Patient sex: M
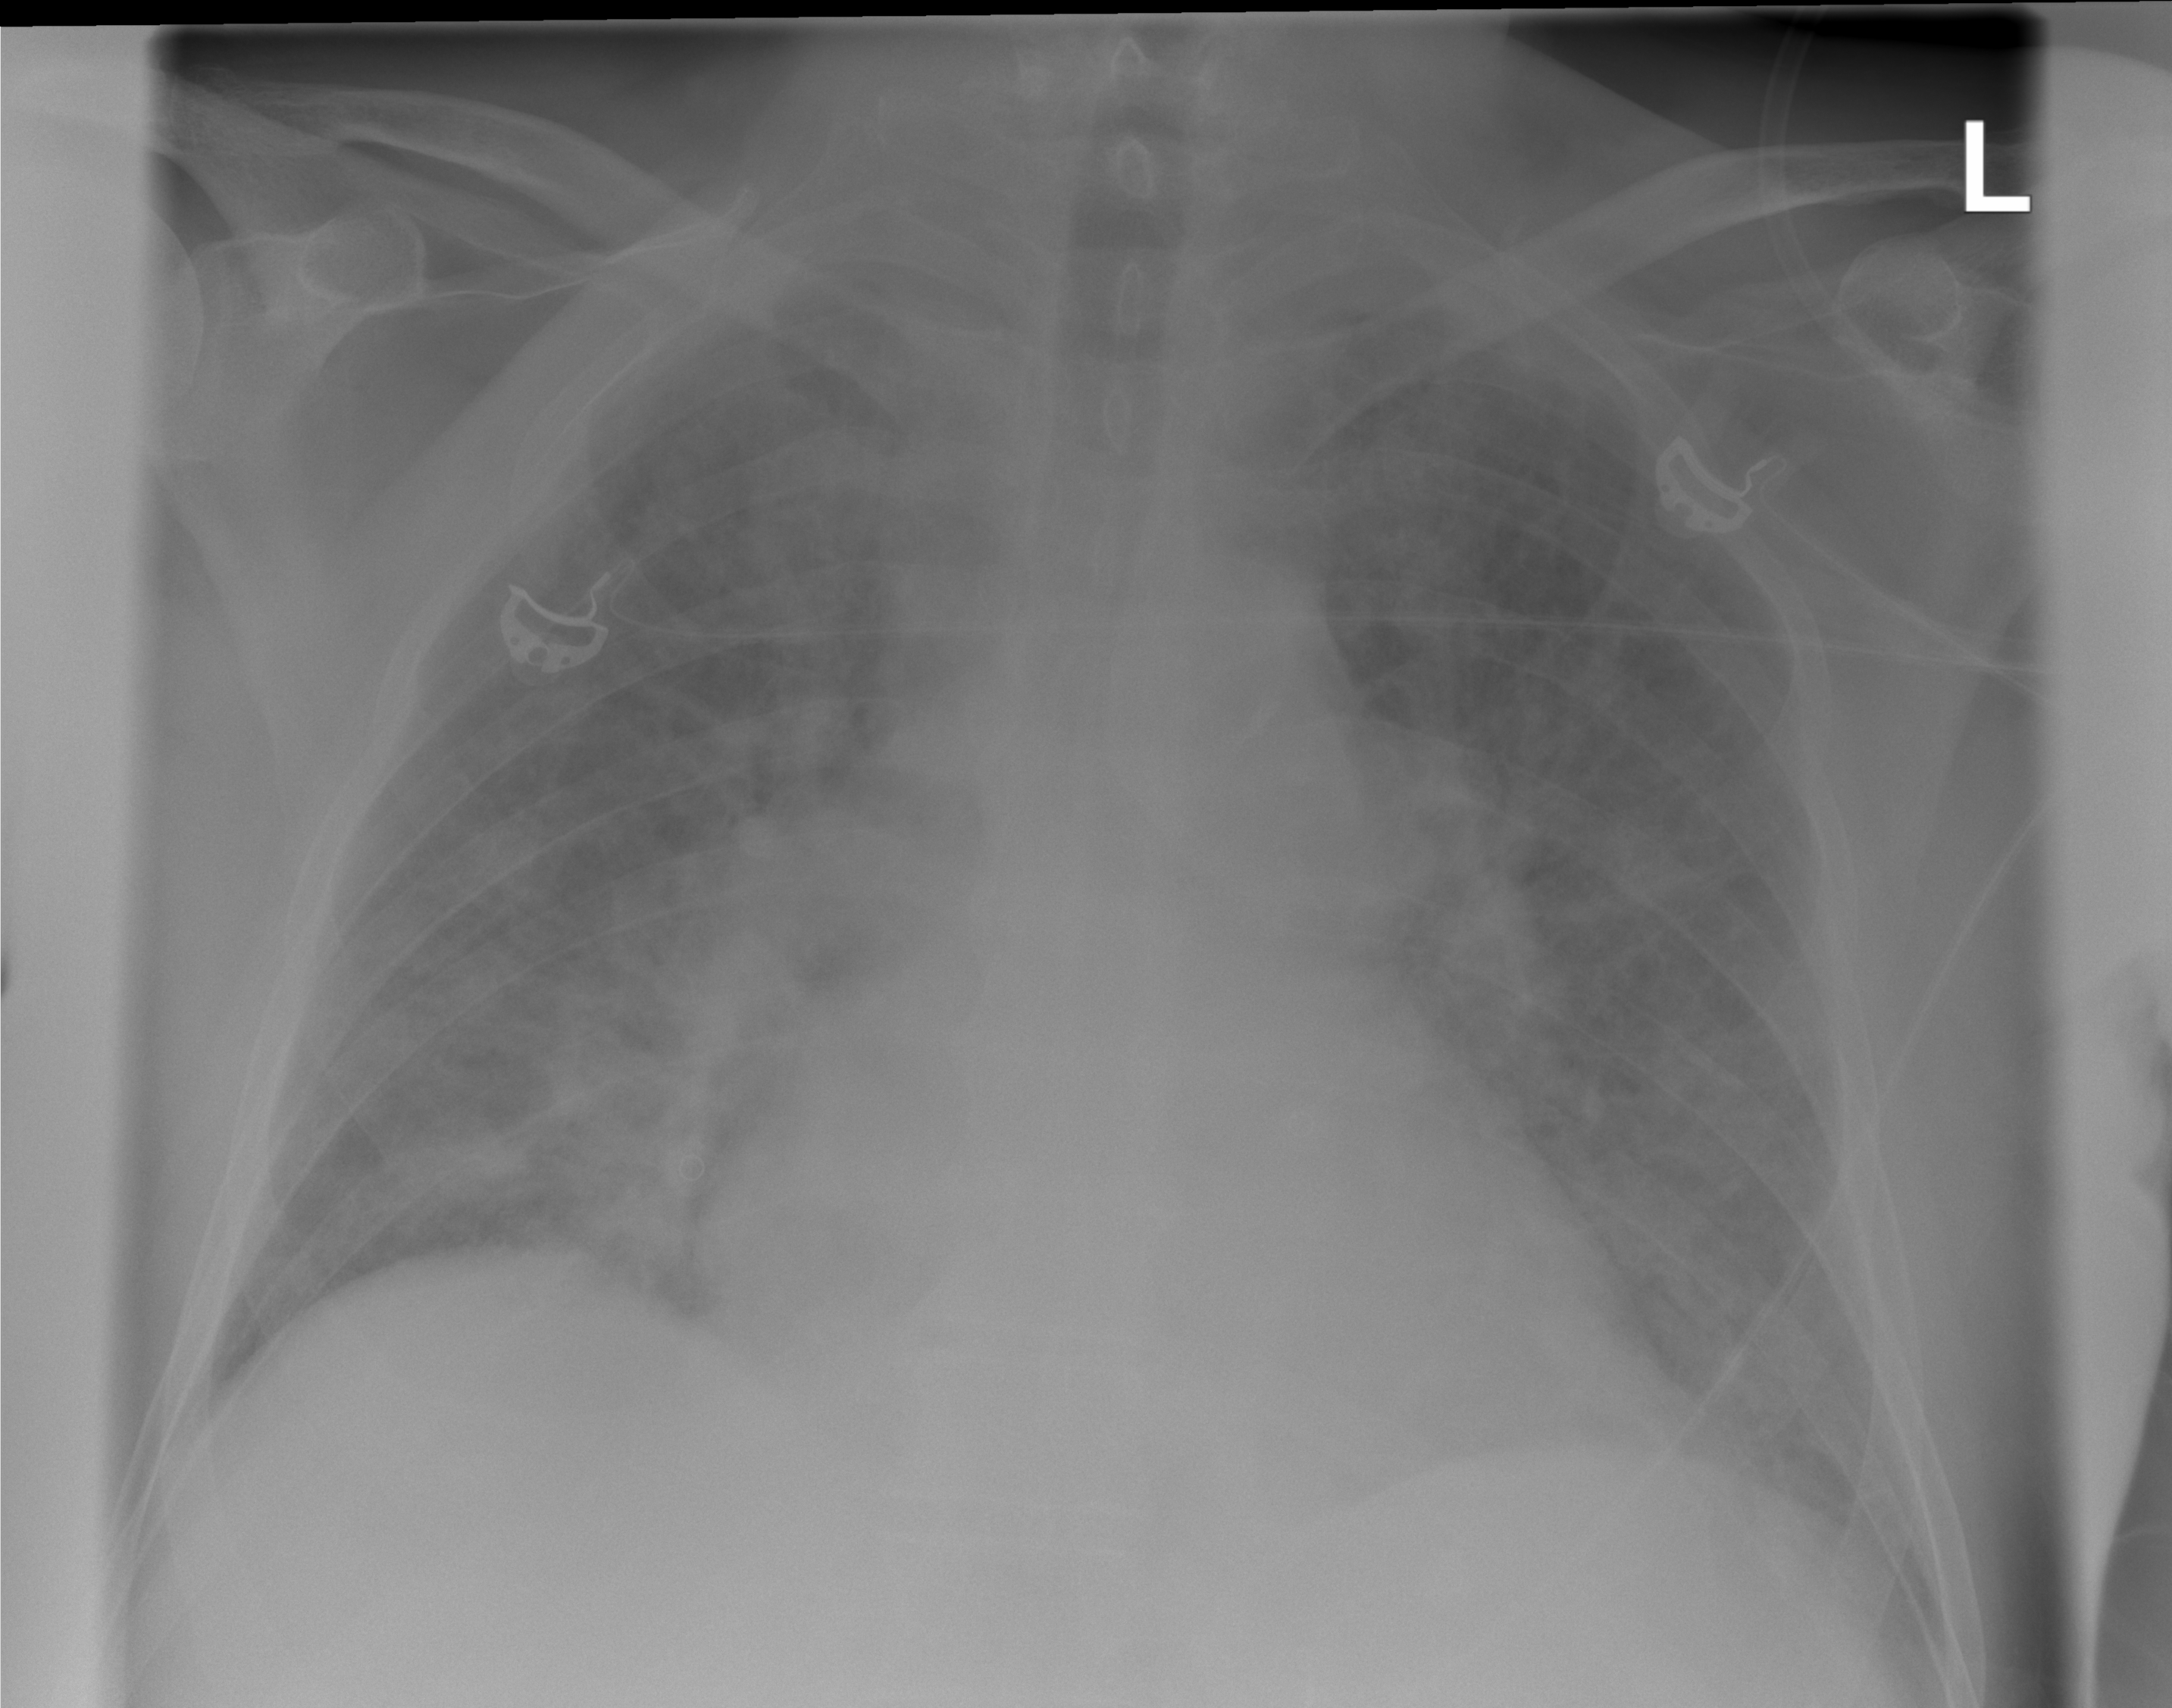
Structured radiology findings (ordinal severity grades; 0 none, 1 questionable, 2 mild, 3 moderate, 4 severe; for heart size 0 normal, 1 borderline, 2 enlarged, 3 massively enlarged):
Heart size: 0
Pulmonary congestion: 3
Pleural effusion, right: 2
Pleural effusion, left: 2
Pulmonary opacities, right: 3
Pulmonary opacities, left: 3
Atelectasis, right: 3
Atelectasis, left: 3